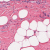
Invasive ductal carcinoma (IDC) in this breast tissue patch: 0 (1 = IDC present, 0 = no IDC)